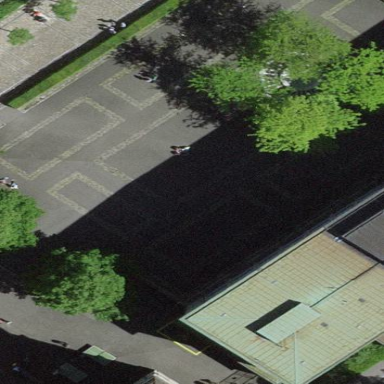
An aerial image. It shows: Schoolyard designated as leisure land.